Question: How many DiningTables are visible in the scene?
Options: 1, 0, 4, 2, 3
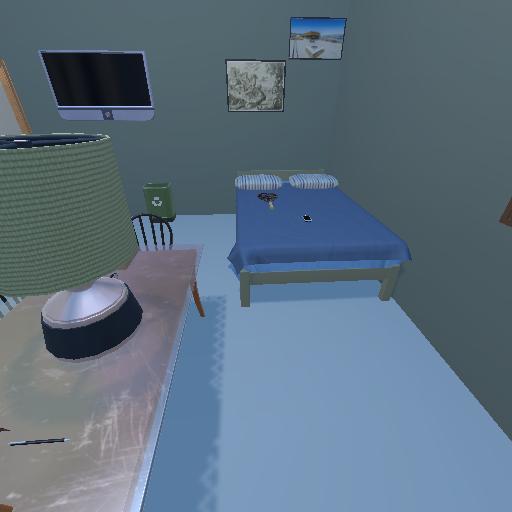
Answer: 1